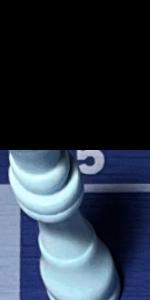
Label: King_White